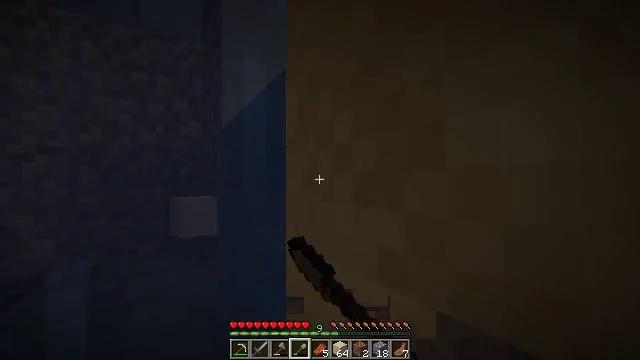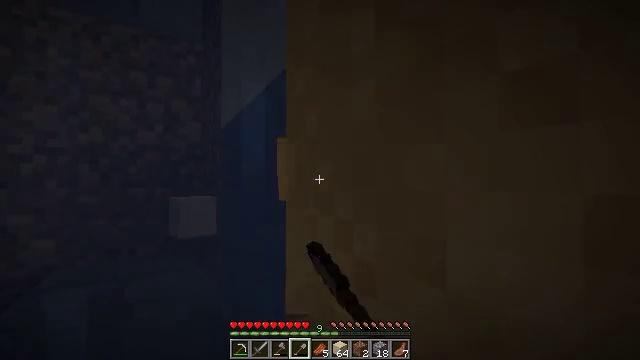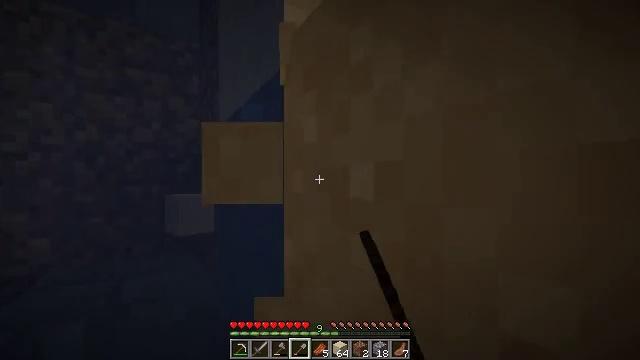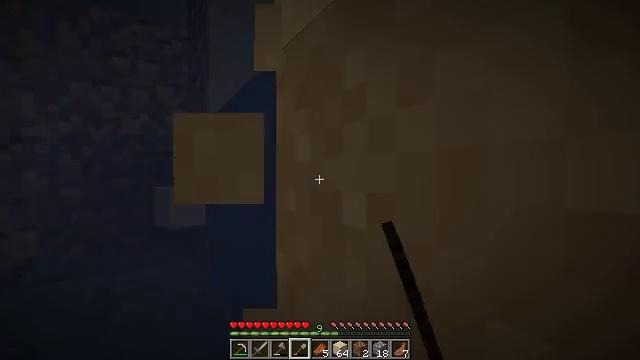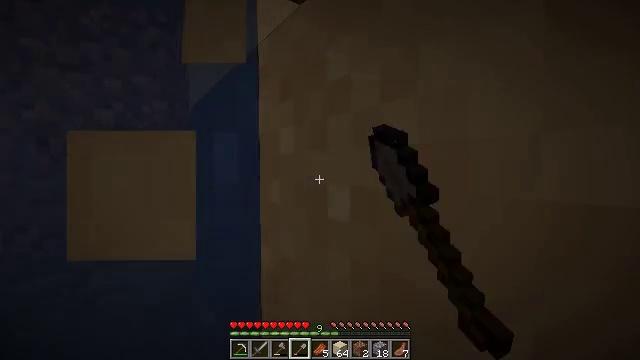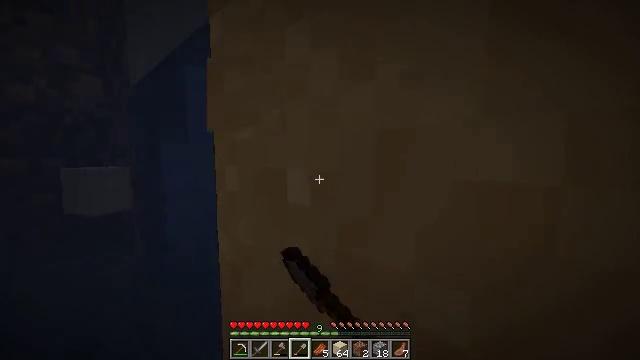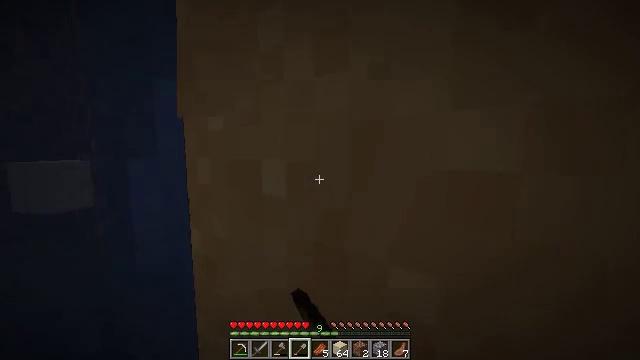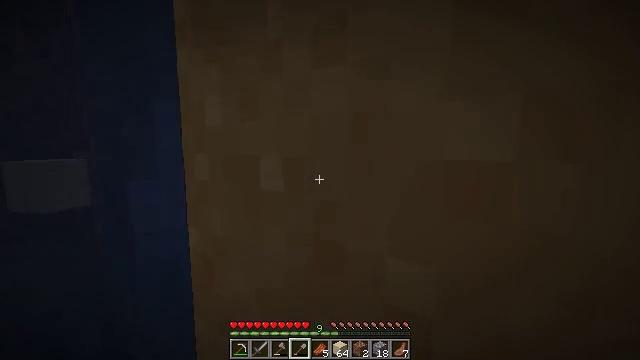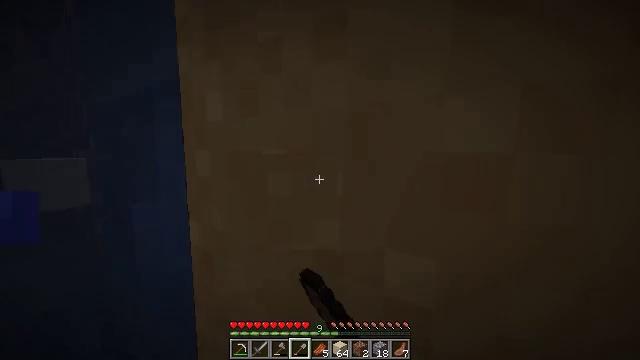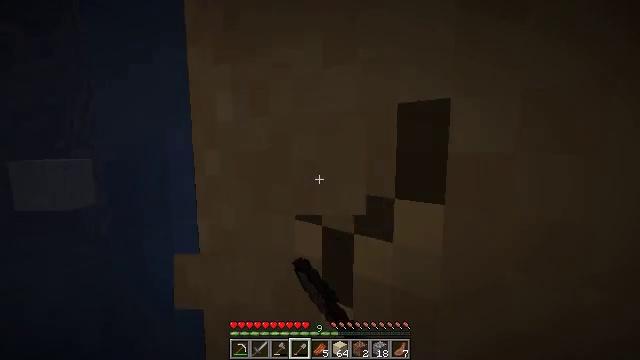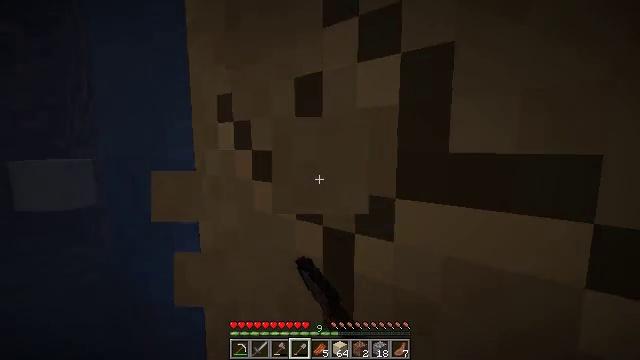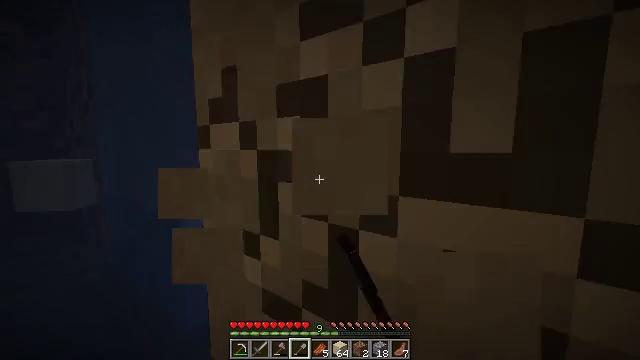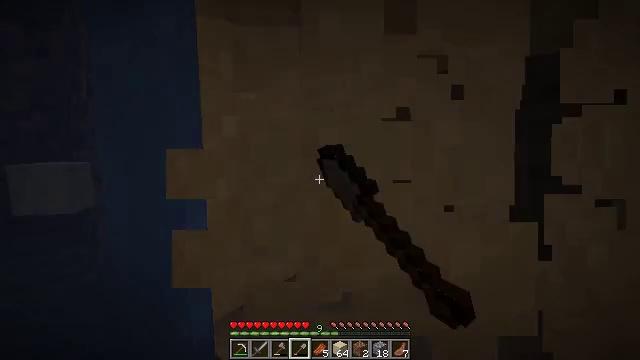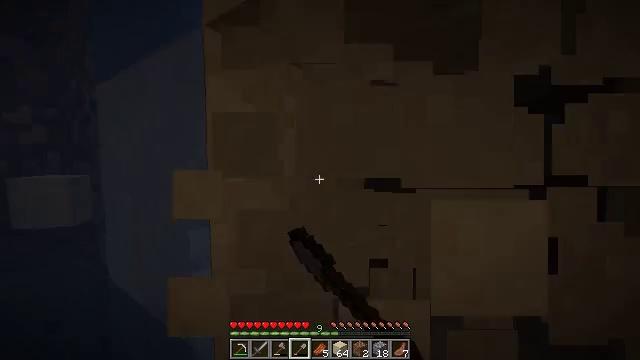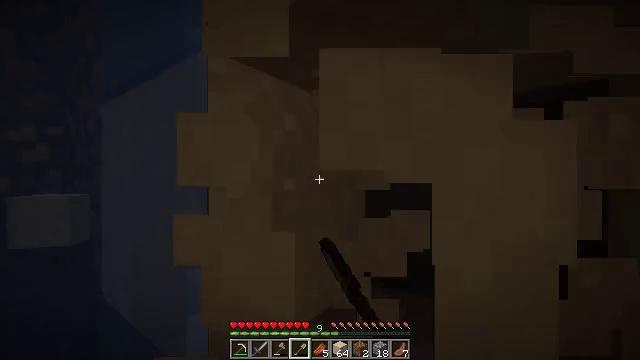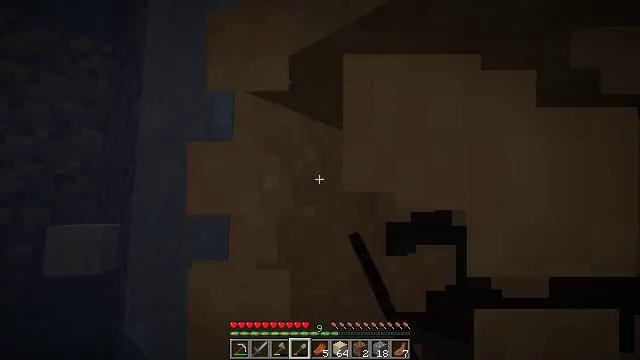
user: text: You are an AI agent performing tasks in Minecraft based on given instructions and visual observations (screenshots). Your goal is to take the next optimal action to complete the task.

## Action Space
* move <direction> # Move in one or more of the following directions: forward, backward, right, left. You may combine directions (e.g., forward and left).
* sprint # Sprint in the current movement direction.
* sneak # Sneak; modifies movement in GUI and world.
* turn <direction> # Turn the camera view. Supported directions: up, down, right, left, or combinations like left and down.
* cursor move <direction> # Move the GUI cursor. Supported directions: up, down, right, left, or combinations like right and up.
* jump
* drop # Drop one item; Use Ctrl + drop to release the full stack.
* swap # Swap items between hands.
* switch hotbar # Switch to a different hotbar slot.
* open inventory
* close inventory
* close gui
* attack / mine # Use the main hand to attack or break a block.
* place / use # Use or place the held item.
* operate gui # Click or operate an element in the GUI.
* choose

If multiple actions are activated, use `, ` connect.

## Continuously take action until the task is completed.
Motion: motion action
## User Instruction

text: Gather sand from the desert.
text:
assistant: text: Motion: attack / mine
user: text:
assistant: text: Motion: attack / mine
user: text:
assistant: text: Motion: turn right and down, attack / mine
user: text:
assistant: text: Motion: turn right and down, attack / mine
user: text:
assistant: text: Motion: move back and move left, turn right and down, attack / mine
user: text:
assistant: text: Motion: move back and move left, turn right and down, attack / mine
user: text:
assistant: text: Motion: move back and move left, attack / mine
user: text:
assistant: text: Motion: move back and move left, attack / mine
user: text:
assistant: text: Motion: move back and move left, attack / mine
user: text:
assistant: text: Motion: move back, attack / mine
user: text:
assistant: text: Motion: move back, attack / mine
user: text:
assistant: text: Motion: move back, turn right, attack / mine
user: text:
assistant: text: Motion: turn up, attack / mine
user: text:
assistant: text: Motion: turn up, attack / mine
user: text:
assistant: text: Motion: turn left and up, attack / mine
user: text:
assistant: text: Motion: turn left and up, attack / mine
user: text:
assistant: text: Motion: turn left and up, attack / mine
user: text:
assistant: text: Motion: attack / mine
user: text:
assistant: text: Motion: attack / mine
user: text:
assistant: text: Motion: attack / mine
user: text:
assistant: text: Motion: attack / mine
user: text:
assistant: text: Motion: attack / mine
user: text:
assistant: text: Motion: attack / mine
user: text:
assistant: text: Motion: attack / mine
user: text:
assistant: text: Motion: attack / mine
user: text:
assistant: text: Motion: turn up, attack / mine
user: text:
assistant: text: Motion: turn up, attack / mine
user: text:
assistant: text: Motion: attack / mine
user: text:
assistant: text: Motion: turn up, attack / mine
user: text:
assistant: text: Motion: turn up, attack / mine